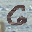
Label: 6